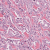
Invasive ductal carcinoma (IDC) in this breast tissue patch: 1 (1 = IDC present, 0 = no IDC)